Interaction volume radius: 5 \u00c5
Interaction volume height: 35 \u00c5
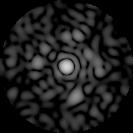
Disorder parameter: 0.8342